Question: I am a newbie android developer. Looking for ui ideas for a loan app am developing. I saw this from an app. Any ideas how i can implement something like this....
.
I mean the popup keyboard with the decimal point.
Thanks
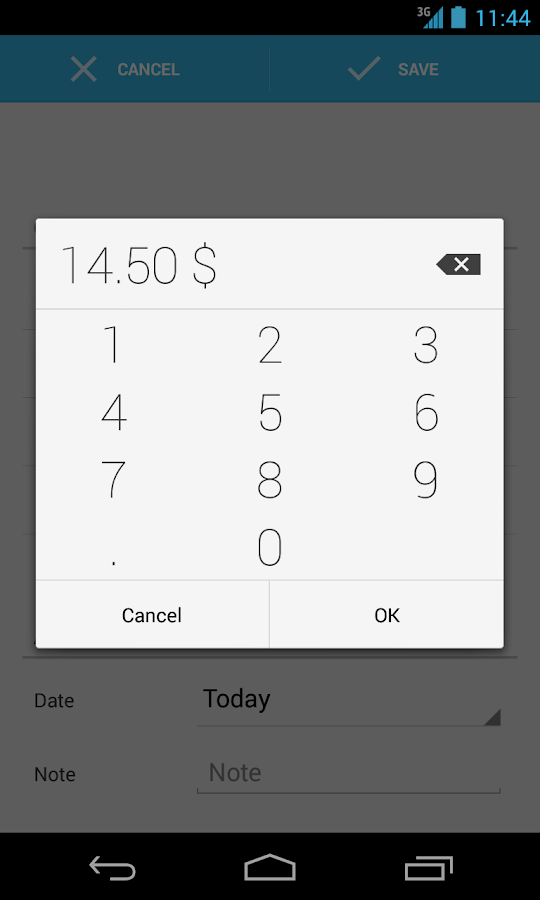
Answer: It's regular dialog ('DialogFragment') with custom layout to make look as you want.